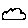
Label: cloud